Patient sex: M
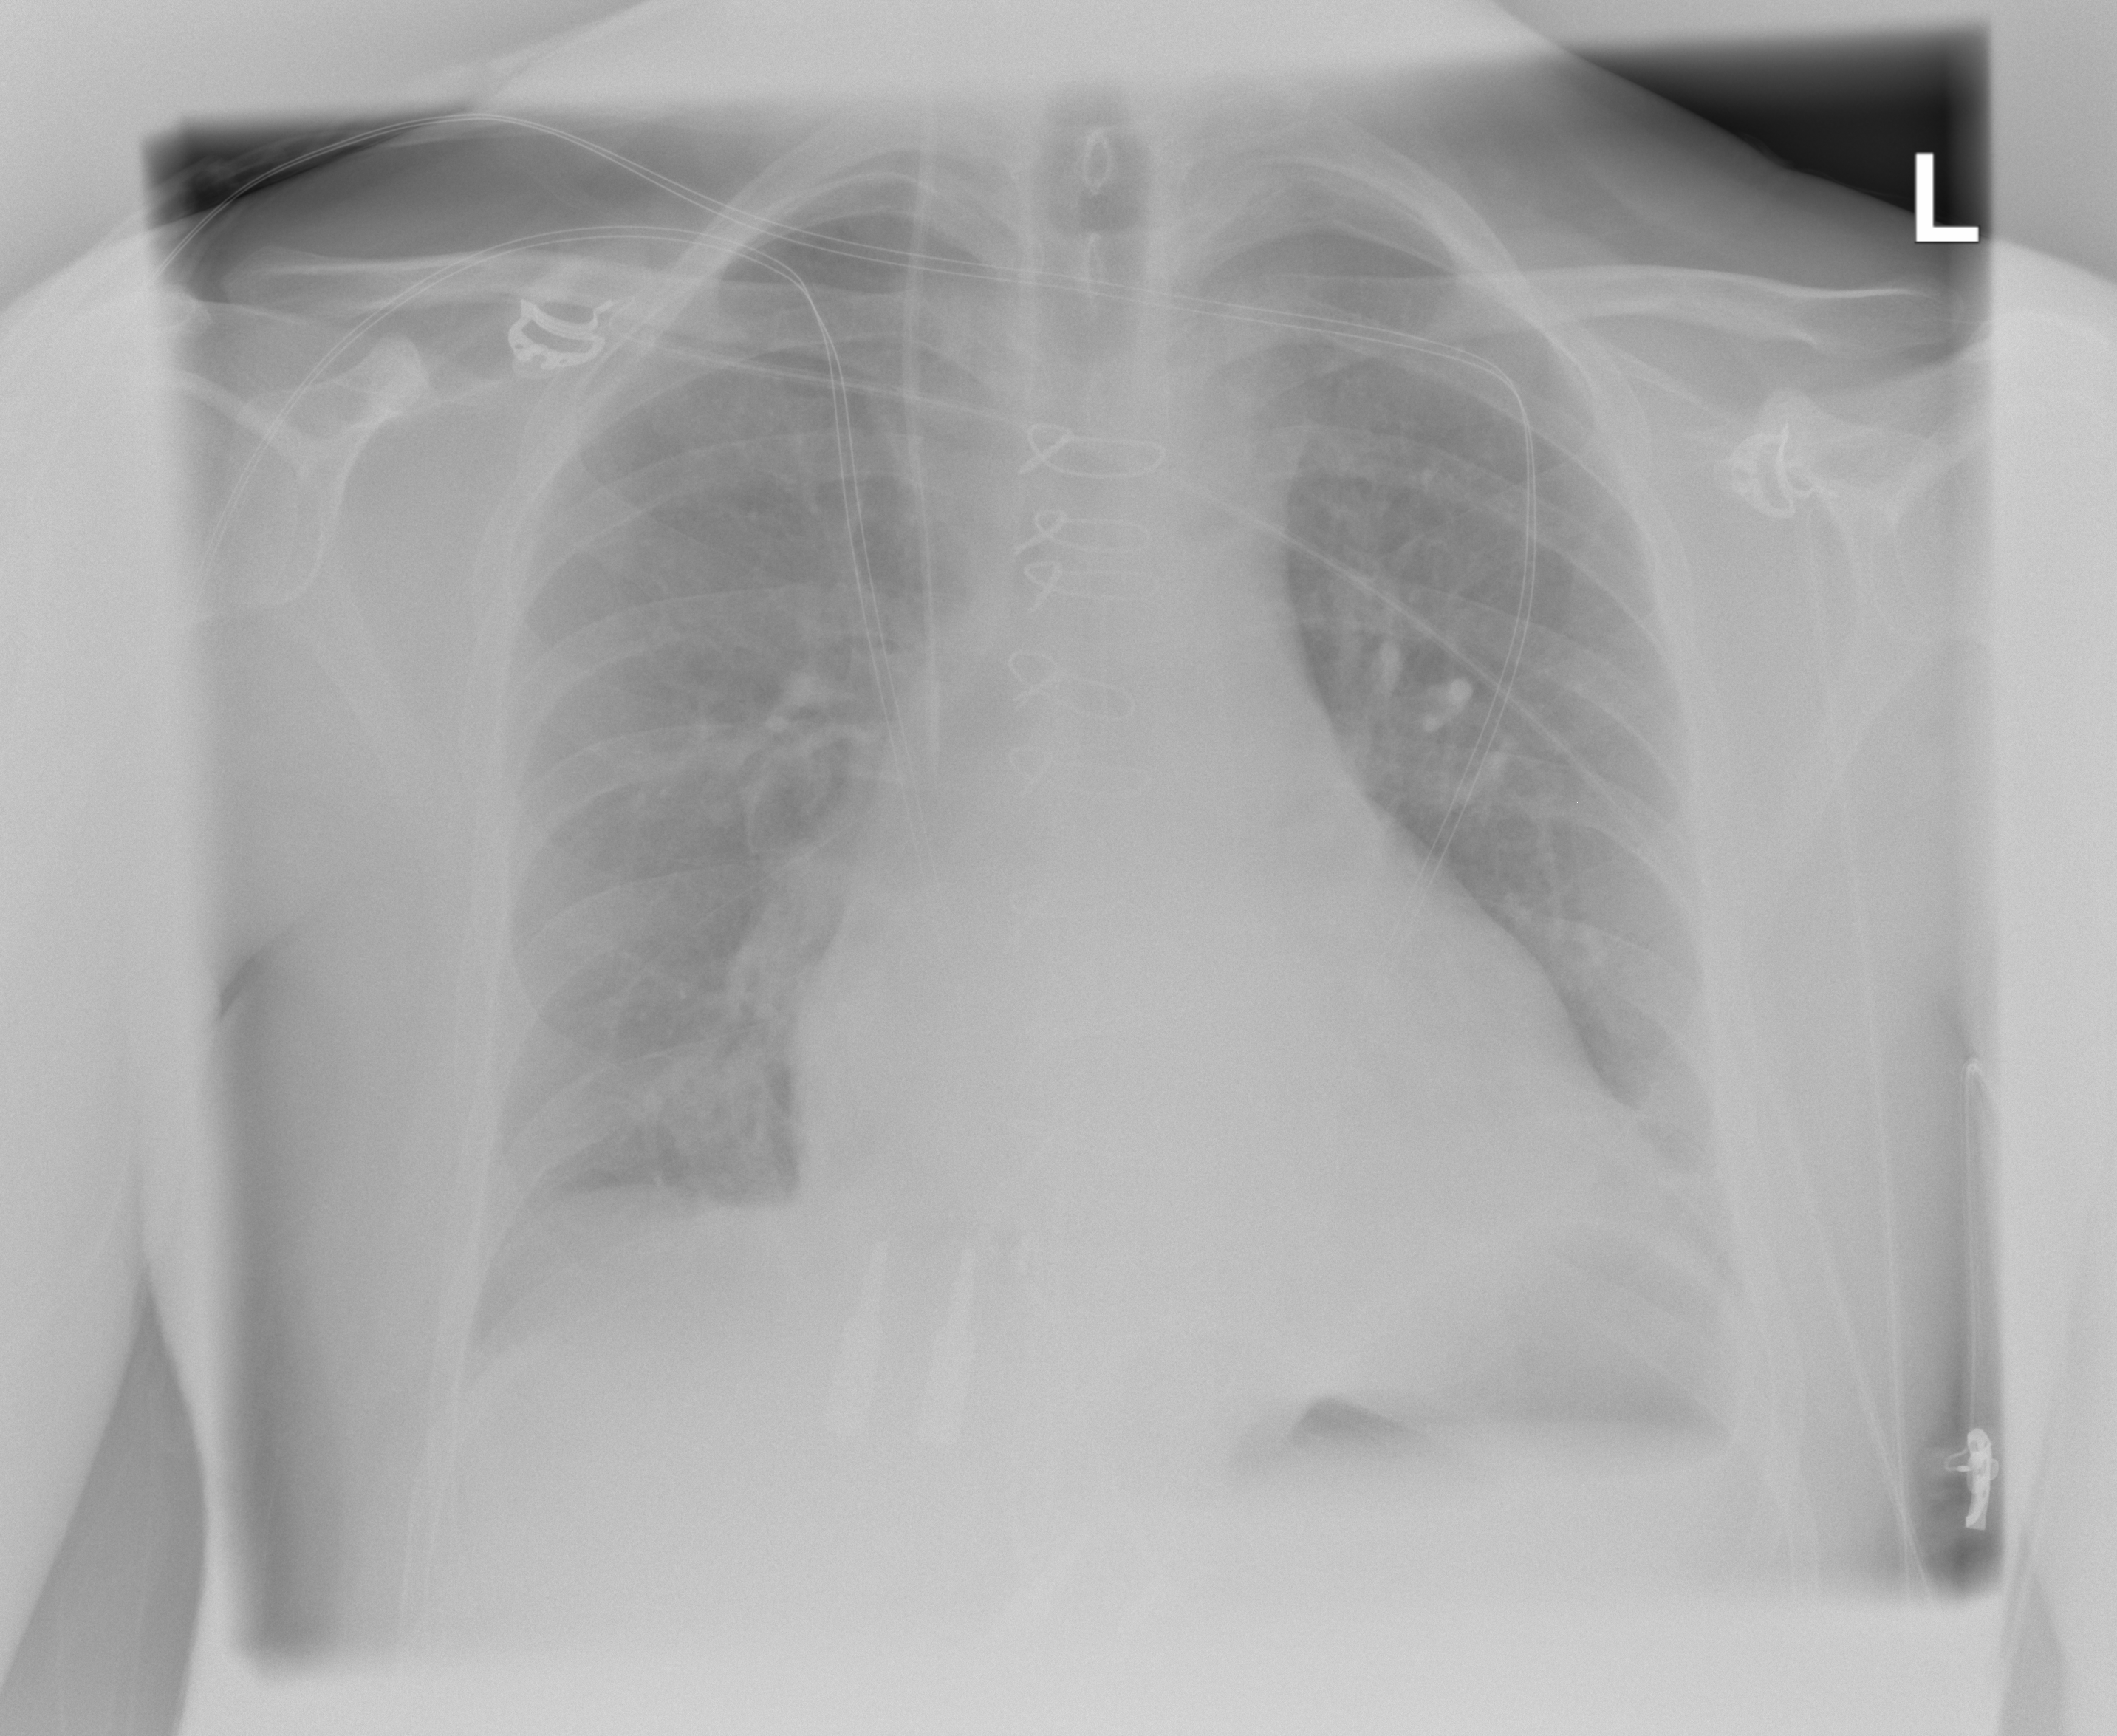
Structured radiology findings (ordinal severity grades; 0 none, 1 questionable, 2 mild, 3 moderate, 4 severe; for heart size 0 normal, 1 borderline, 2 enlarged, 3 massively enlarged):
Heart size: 2
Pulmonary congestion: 2
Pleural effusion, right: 0
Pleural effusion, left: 2
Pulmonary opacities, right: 0
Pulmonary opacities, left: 0
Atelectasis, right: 0
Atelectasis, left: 0